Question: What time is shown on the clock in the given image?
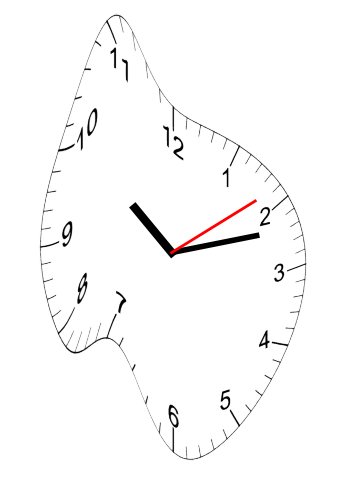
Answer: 10:12:09